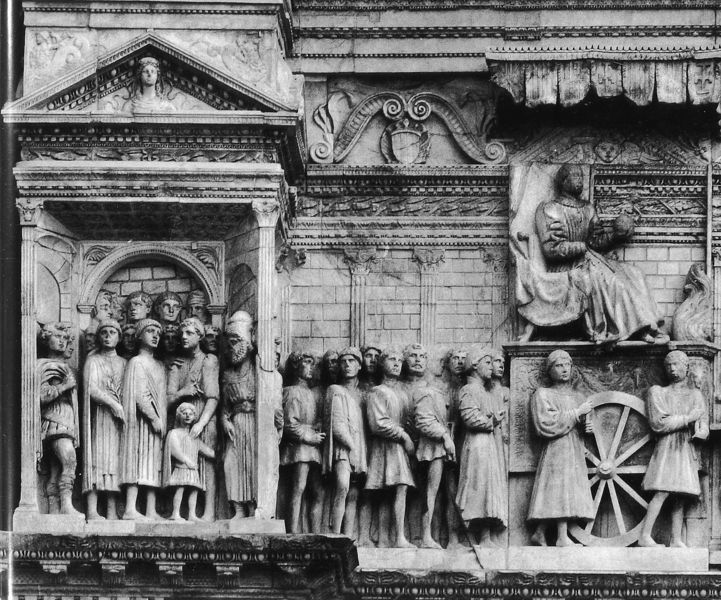
Titel: Triumphbogen Alfonsos I.
Künstler: Francesco Laurana
Standort: Neapel, Castelnuovo (EU - I - Kampanien)
Schlagwörter: gruppe, frauen, menschen, männer, stuhl, säulen, tür, leute, versammlung, wand, architektur, stein, kind, relief, giebel, mauer, figuren, rad, rundbogen, büste, tor, nische, wappen, sims, skulpturen